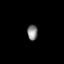
Tissue: skin
Cell type: Epithelial cells
Senescence score: 0.7271
Nuclear area (px): 153
Mean DAPI intensity: 135.072